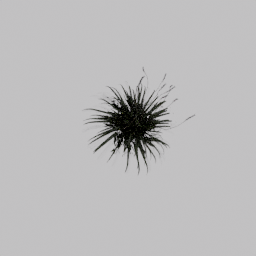
Label: nature